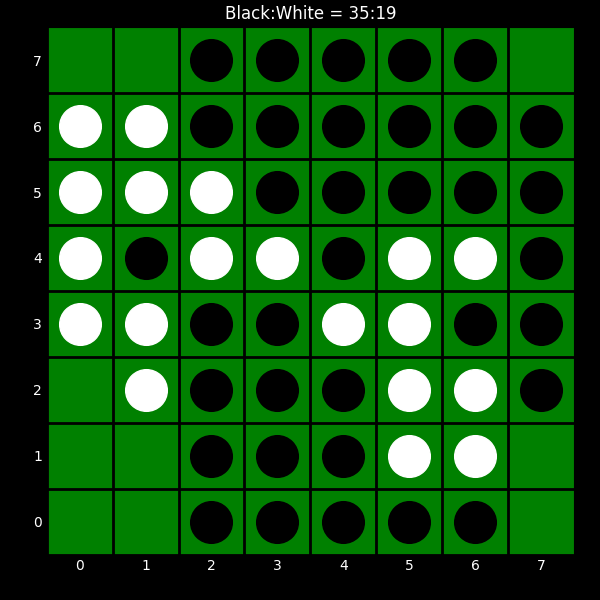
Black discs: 35
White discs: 19